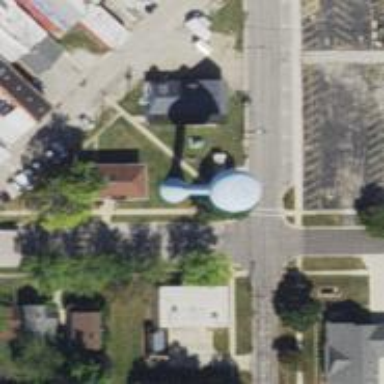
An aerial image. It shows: Water tower that is man-made.